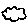
Label: cloud